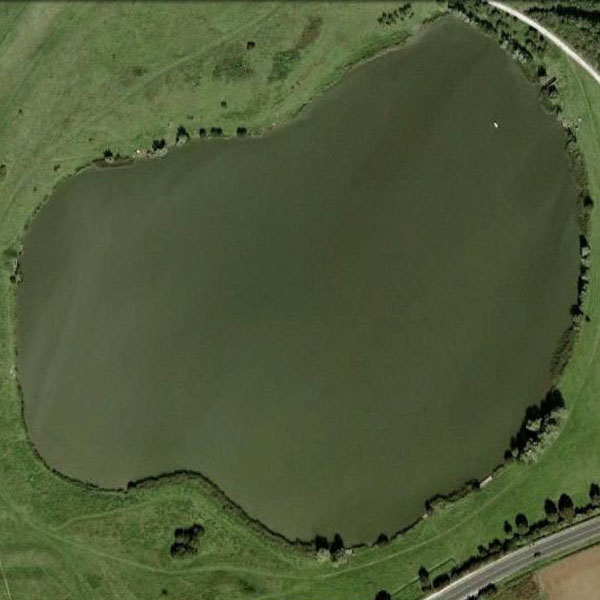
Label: Pond